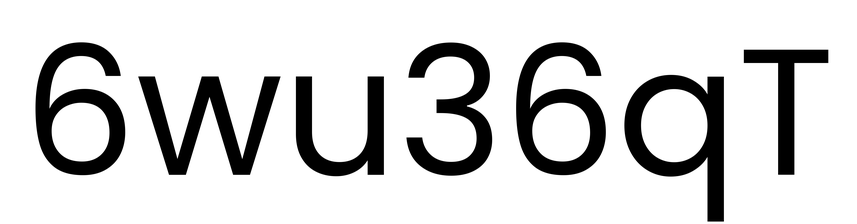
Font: Poppins-Regular